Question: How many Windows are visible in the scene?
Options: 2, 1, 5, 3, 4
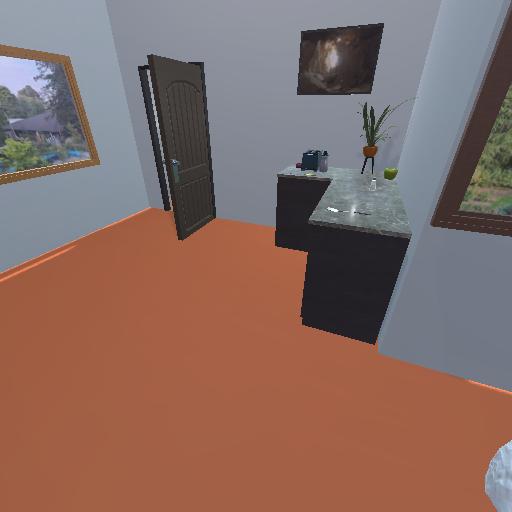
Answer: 2